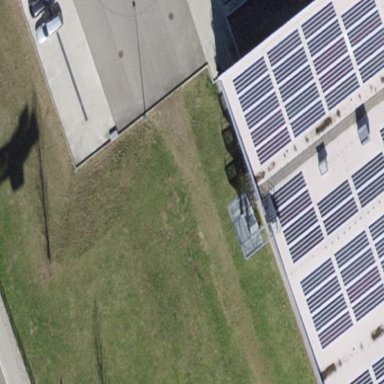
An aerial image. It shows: Solar power generator using photovoltaic method with solar photovoltaic panel types.